Question:
Here's the code that I currently have. Only contains the addFirst method.
'''
public void addFirst(E e) {
Node<E> newNode = new Node<E>(e);
if (tail == null)
head = tail = newNode;
else {
newNode.next = head;
head = newNode;
}
size++;
}
private static class Node<E> {
E element;
Node<E> next;
public Node(E e) {
element = e;
}
}
'''
Trying to set up the 'previous' field
'''
public void addFirst(E e) {
Node<E> newNode = new Node<E>(e);
if (tail == null)
head = tail = newNode;
else {
newNode.next = head;
firstElement.previous = newNode; //*
head = newNode;
newNode.previous = null;
}
size++;
}
private static class Node<E> {
E element;
Node<E> next, previous; //adding previous field
public Node(E e) {
element = e;
}
}
'''
*I want firstElement.previous to point to newNode. How do I do that?
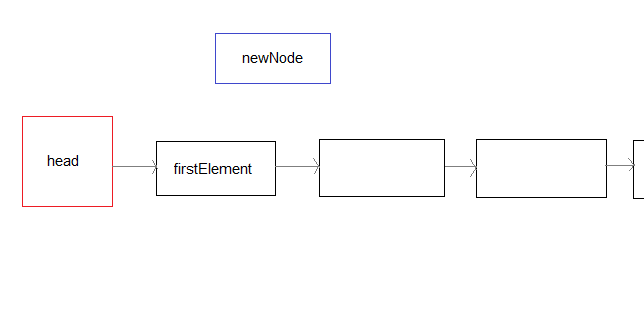
Answer: change:
'''
firstElement.previous = newNode
'''
to
'''
head.previous = newNode;
'''